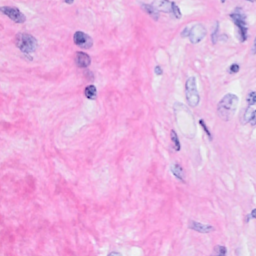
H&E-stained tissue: Breast